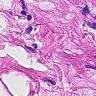
Metastatic tissue present: no